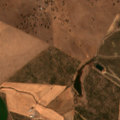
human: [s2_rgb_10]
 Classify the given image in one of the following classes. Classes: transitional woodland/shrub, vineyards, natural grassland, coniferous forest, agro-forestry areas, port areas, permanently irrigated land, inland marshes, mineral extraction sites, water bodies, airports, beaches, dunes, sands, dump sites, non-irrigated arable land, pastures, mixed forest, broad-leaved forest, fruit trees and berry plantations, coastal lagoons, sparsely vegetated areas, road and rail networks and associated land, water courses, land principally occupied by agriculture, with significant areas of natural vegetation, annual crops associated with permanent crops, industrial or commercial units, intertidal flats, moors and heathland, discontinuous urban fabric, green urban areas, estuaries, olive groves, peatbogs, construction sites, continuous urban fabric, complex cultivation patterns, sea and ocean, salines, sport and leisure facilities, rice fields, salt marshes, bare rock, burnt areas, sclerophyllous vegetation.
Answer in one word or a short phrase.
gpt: non-irrigated arable land, olive groves, pastures, agro-forestry areas, coniferous forest, transitional woodland/shrub